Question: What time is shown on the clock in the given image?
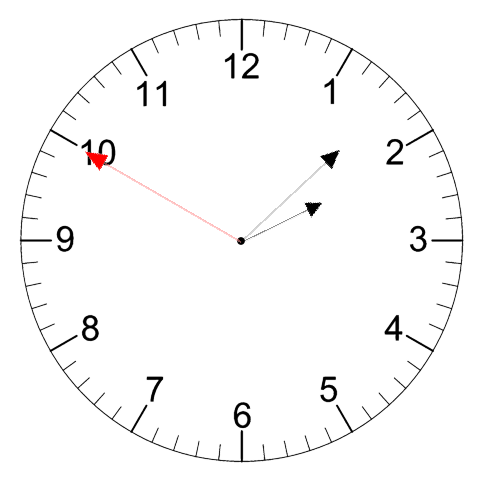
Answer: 02:07:50